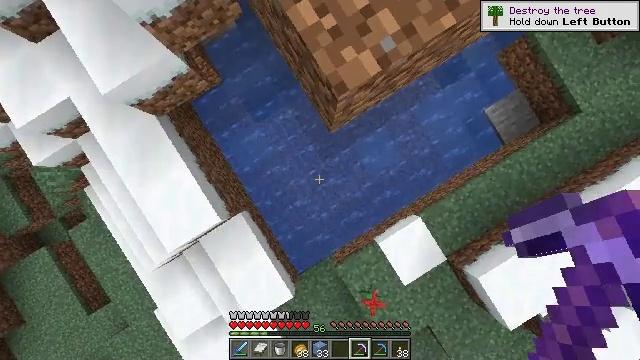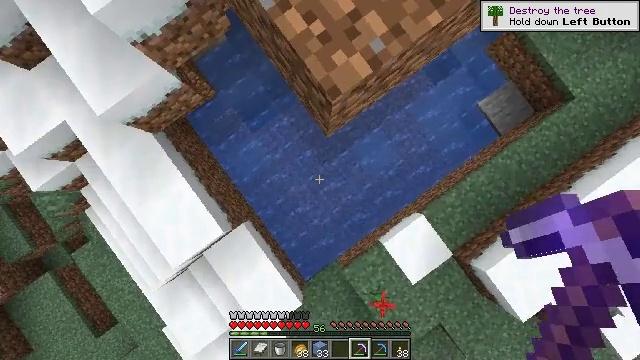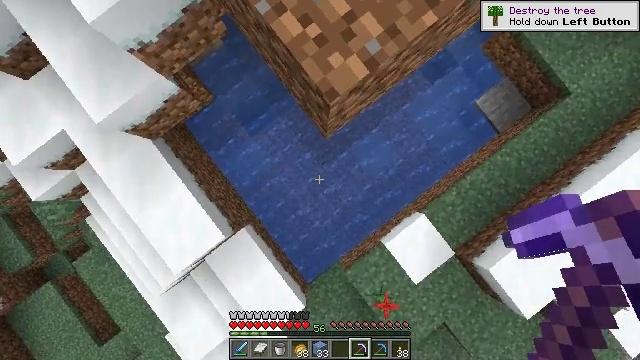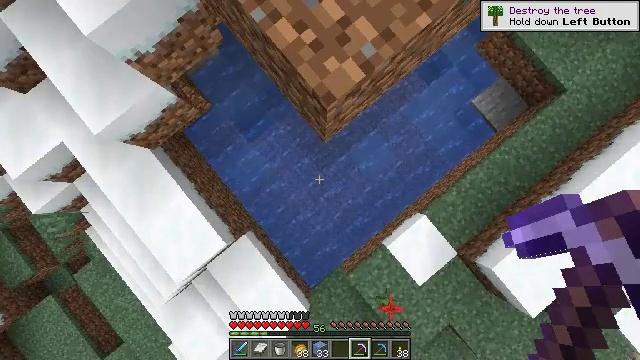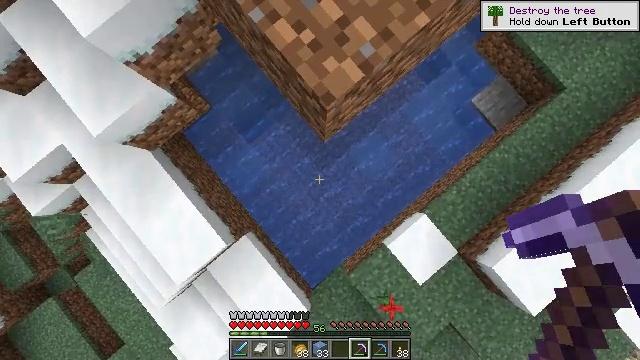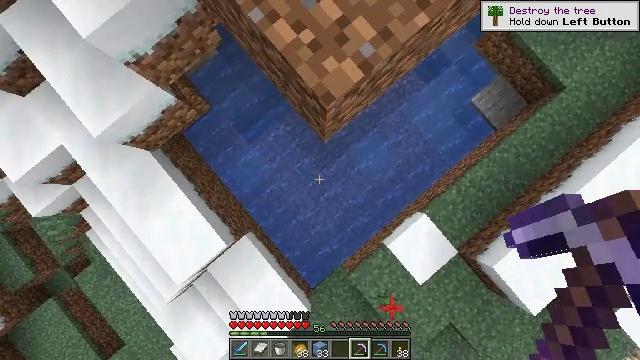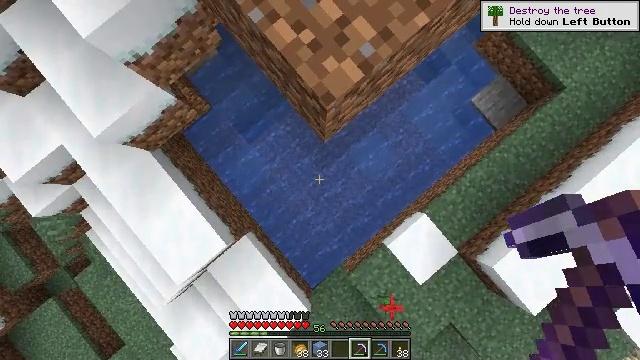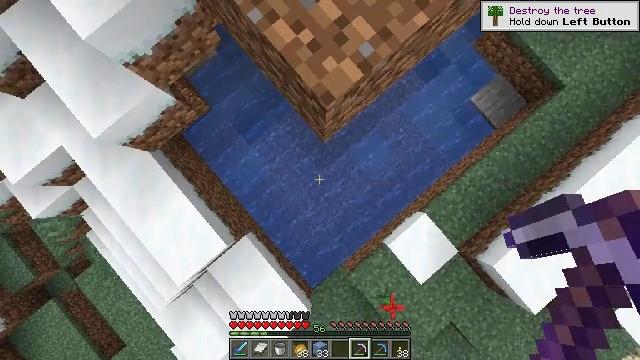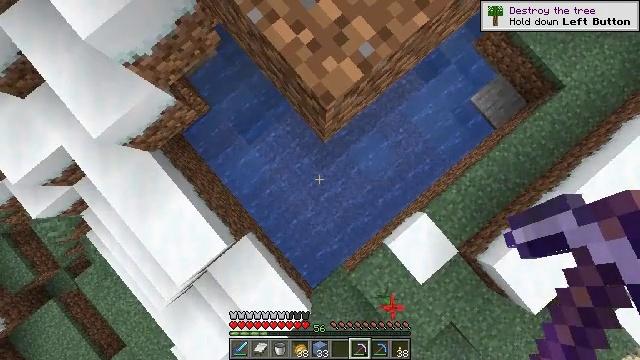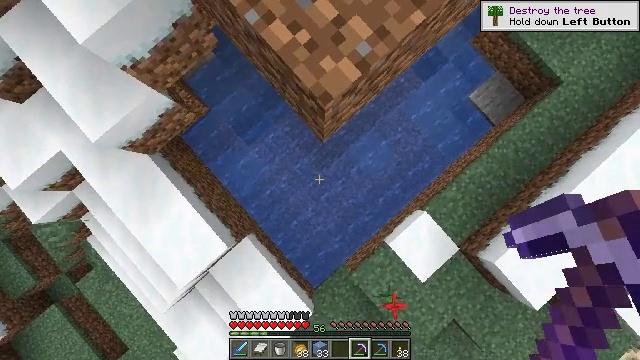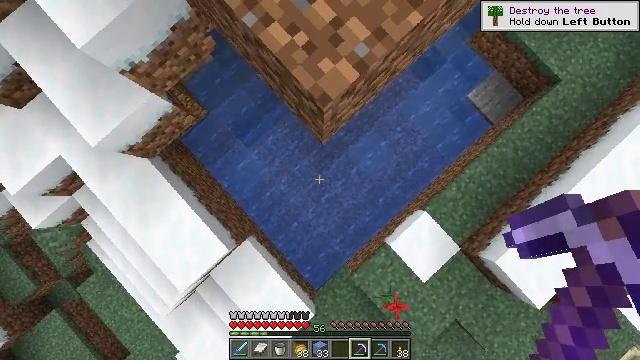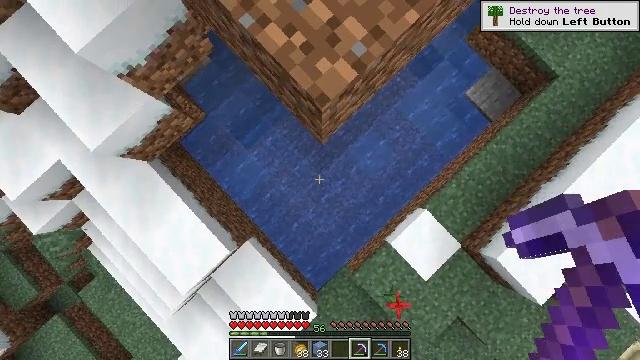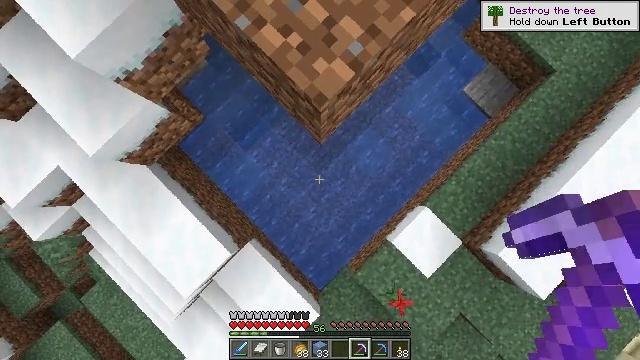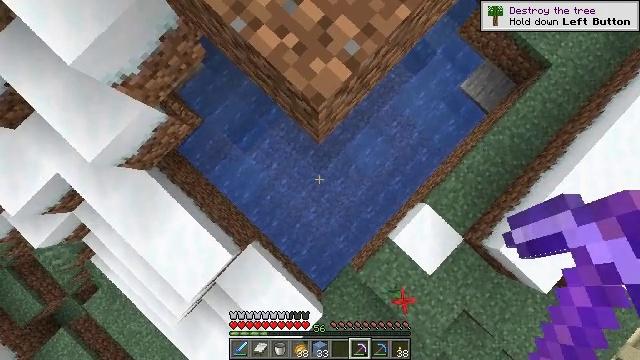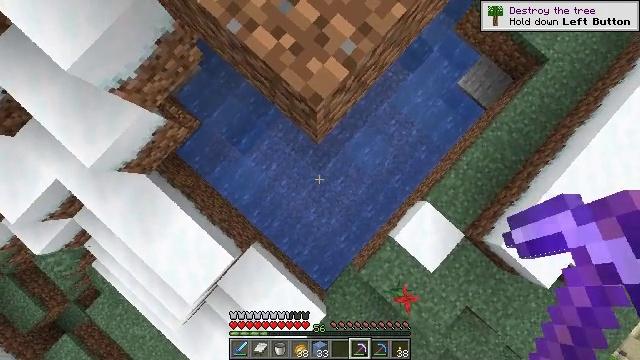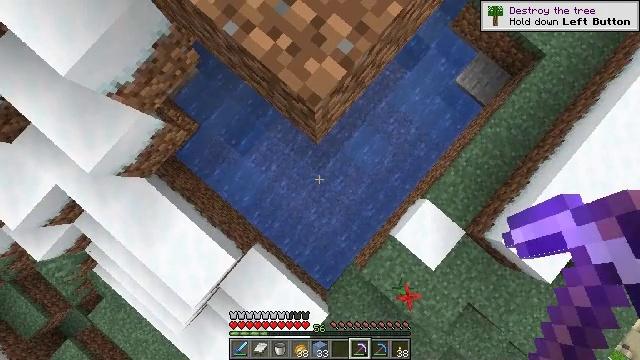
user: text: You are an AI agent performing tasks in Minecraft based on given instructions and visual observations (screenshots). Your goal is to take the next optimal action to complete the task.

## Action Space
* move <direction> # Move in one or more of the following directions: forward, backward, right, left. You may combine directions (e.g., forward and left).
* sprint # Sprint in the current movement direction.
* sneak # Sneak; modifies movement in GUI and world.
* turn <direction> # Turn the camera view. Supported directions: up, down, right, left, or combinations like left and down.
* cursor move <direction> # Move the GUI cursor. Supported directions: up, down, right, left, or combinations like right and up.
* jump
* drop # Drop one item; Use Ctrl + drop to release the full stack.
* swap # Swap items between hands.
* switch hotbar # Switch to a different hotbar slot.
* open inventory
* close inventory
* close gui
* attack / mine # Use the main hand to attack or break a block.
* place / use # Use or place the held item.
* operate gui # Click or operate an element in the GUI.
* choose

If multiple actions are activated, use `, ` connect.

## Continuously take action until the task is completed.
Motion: motion action
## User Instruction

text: Mine ice to use in an ice pathway.
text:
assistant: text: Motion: sneak, turn right and up
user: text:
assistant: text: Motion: sneak, turn right
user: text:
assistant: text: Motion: sneak, turn right
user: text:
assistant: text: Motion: sneak
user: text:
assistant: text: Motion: sneak
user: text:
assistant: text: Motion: sneak
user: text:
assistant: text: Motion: sneak
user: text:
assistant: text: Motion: sneak
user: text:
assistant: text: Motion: sneak, turn right
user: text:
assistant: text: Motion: sneak
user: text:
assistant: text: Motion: sneak, turn right
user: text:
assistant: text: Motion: sneak, turn right
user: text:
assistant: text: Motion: sneak, turn right
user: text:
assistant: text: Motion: sneak, turn right
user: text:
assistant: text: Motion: sneak, turn right
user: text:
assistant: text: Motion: sneak
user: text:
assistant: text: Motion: sneak
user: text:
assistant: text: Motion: sneak
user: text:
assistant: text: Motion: sneak
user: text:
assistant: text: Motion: move back, sneak
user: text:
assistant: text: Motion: move back, sneak
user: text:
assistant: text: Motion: move back, sneak
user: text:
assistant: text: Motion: move back, sneak
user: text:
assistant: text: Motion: move back, sneak
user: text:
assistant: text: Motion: move back, sneak
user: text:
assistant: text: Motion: move back, sneak
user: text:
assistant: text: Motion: move back, sneak
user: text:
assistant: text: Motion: sneak
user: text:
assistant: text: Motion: sneak
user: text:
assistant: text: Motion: sneak